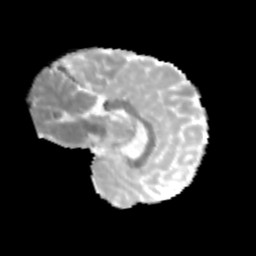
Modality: MD
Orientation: sagittal
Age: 10
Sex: female
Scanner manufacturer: siemens
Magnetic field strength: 3 T
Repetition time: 3.8 s
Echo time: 0.07 s